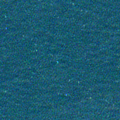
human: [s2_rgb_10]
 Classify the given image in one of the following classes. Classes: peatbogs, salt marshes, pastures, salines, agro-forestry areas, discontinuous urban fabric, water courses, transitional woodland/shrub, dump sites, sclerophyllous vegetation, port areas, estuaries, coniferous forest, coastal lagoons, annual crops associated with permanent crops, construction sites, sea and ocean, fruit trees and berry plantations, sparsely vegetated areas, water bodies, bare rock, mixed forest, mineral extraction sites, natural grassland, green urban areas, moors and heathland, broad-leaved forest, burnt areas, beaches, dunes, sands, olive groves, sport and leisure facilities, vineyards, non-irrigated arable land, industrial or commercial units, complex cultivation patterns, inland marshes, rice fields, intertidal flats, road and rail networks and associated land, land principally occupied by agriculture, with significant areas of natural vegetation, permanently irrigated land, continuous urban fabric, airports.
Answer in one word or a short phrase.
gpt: sea and ocean